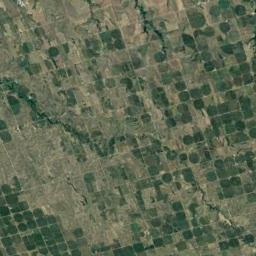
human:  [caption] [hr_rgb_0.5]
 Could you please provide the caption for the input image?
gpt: Many densely arranged green circular farmland .

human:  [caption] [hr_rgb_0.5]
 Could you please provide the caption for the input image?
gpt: Round fields are not green .

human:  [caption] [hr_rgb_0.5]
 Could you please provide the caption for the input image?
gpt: Many green circular farmlands are neatly arranged on the ground .

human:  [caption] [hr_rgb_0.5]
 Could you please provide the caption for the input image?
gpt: There are many green circle farmland .

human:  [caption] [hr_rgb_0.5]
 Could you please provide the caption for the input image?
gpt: There are dozens of circular farmlands distributed irregularly .